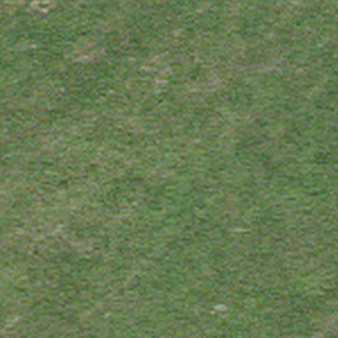
Label: other